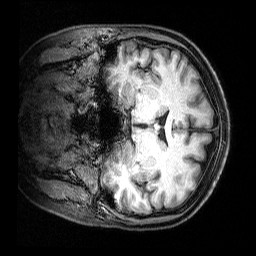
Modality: T1w
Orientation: coronal
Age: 24
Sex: female
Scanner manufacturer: siemens
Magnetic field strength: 3 T
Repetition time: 2.5 s
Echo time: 0.00369 s